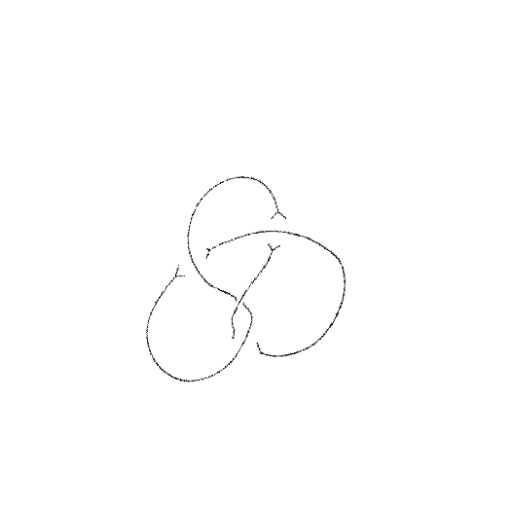
Crossing number: 4